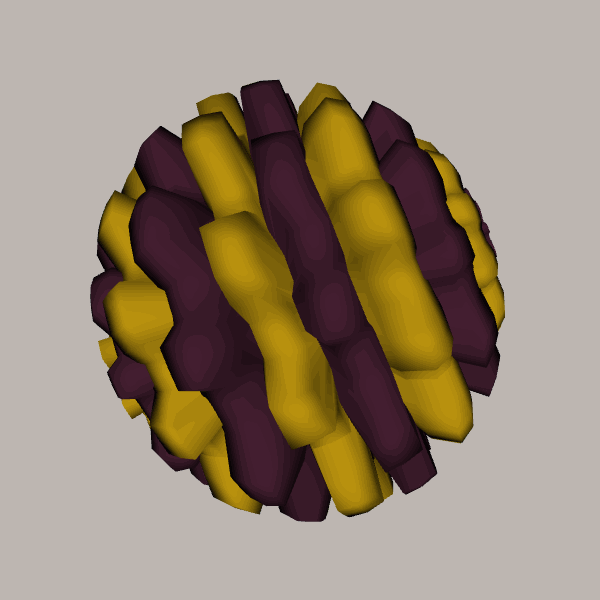
Background: light